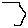
Label: hexagon